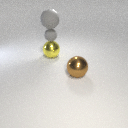
large gray rubber sphere above small gray rubber sphere